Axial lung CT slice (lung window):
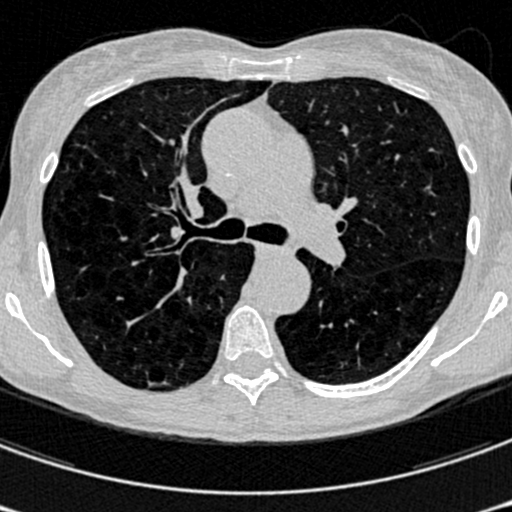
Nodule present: no